Question: I couldn't find any way of changing the overall background color of the Watch app interface programmatically.
I therefore tried creating a fullscreen WKInterfaceGroup and changing the backgroundColor of that.
'''
centralGroup.setBackgroundColor(UIColor(red: 1.0, green: 1.0, blue: 1.0, alpha: 1.0))
'''
However, I still have unfilled rounded corners and lines on borders.

Is there any way to achieve my goal, of an edge-to-edge background color that fills the screen?
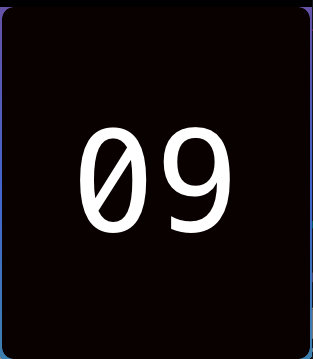
Answer: While you can set a background color for a WKInterfaceController in the storyboard, there is no API that lets you programmatically set it in the present Xcode 6.2 beta 3.
However, you can create a full screen WKInterfaceGroup and set the color of that programmatically. If you also 'setCornerRadius:' to 0 you get the following result:

Clearly, there are still black lines at the edges here. The other possibility was that setting a solid color image as the background might perhaps scale to fill the full screen with one of the scaling options, but I tested this and the result is identical to the above.
However, it is important to consider the hardware this will be running on. Apple have said more than once in their public statements about the Watch that the intersection between the laminated screen and the edges is so seamless that you essentially can't tell where the screen ends and the edges begin. Taking this at face value, as long as you set the background color of the WKInterfaceController to clear or black in interface builder, so that these edges are black to match the screen surround, then these black lines should be invisible to the end user and are something you can safely ignore.